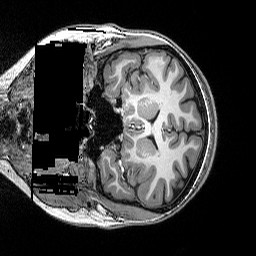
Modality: T1w
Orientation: coronal
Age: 18
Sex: female
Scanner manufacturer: siemens
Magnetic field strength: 3 T
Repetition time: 2.5 s
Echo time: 0.00343 s